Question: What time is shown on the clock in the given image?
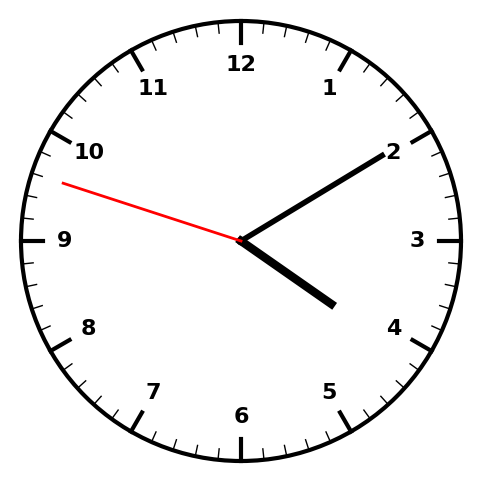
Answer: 04:09:48